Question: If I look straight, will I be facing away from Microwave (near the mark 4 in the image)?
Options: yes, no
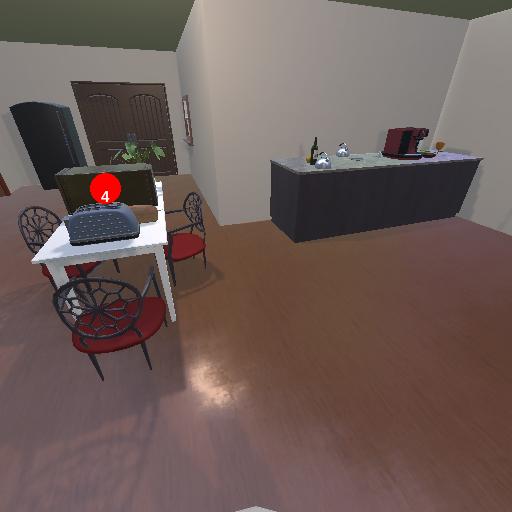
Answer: yes